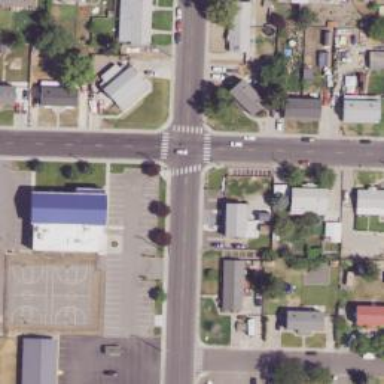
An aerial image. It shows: Marked road crossing.